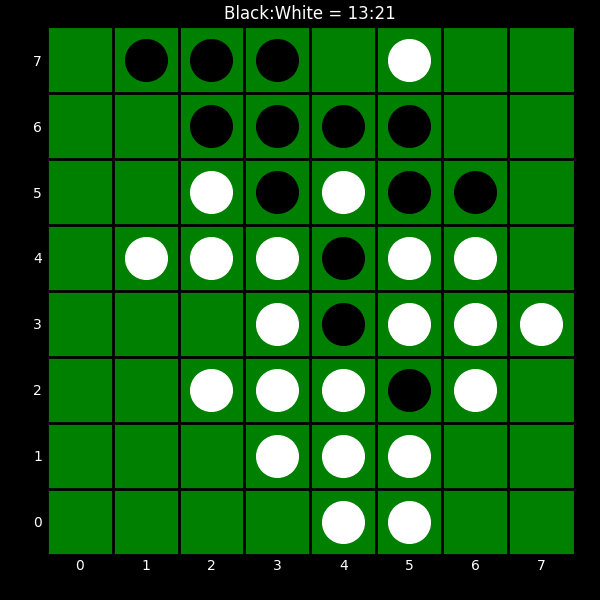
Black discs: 13
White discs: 21